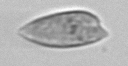
Label: Prorocentrum_dentatum